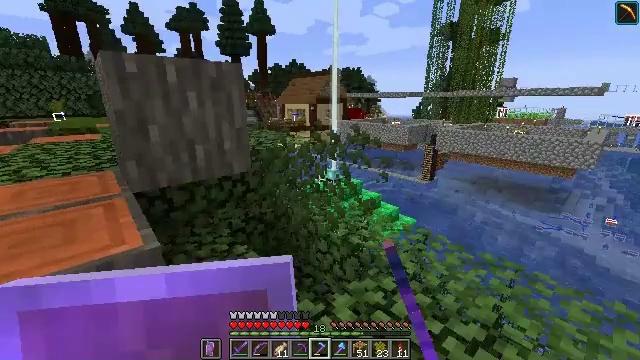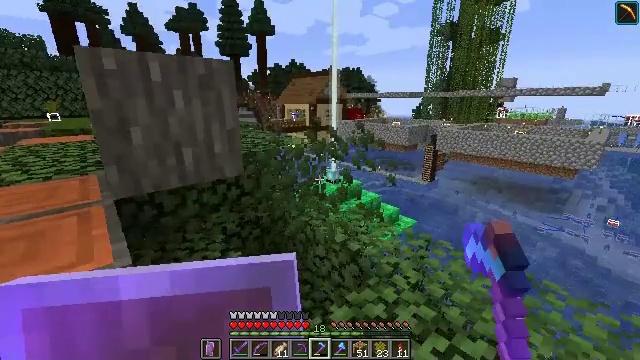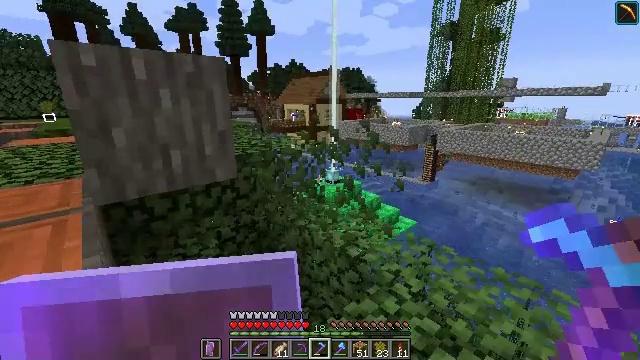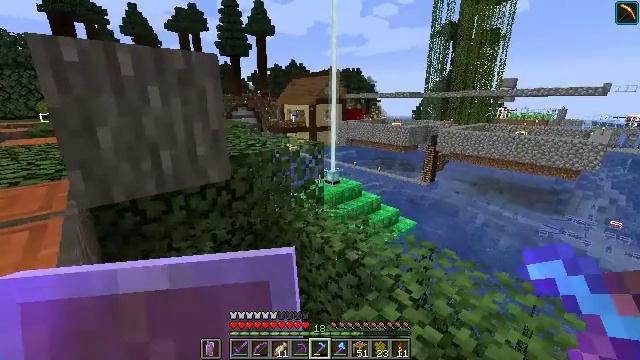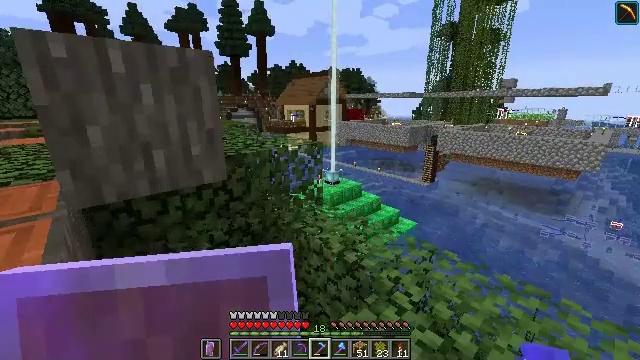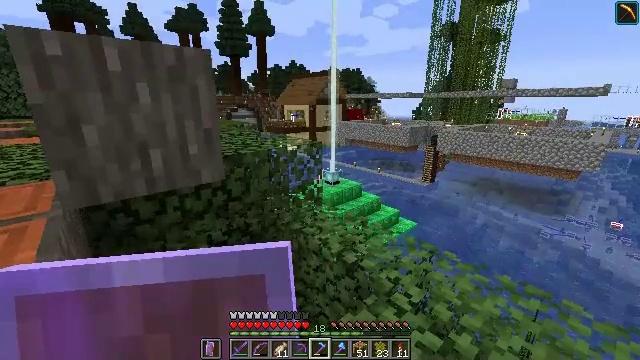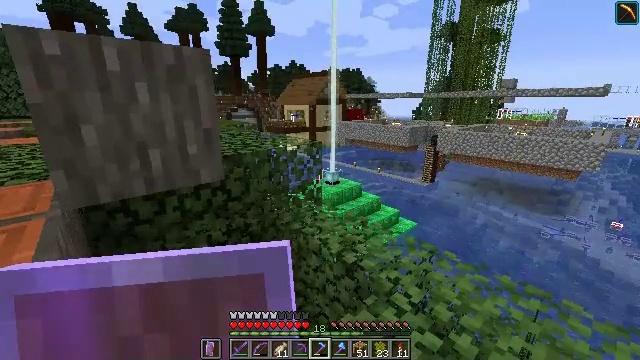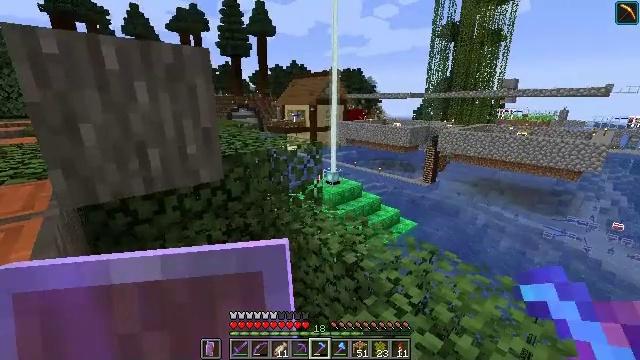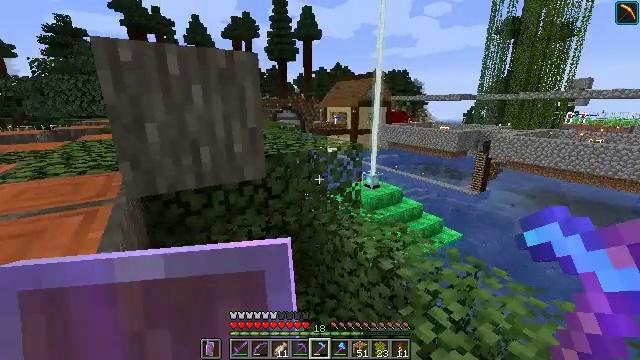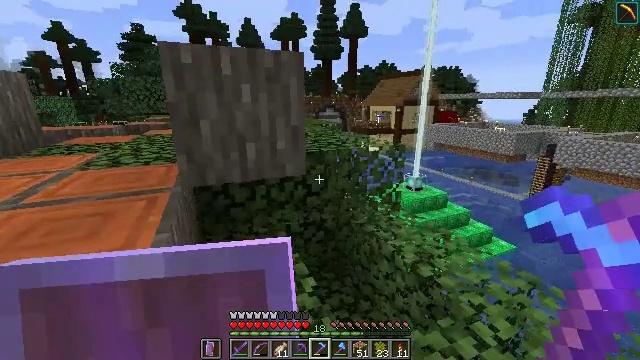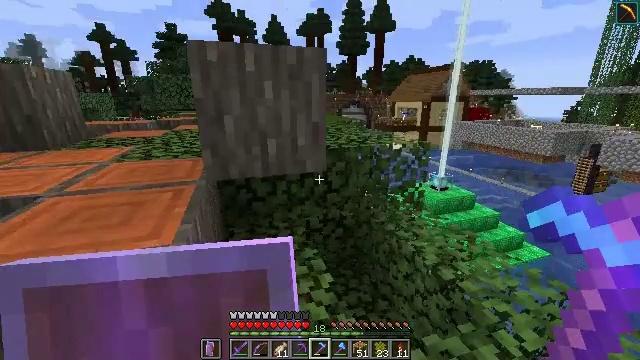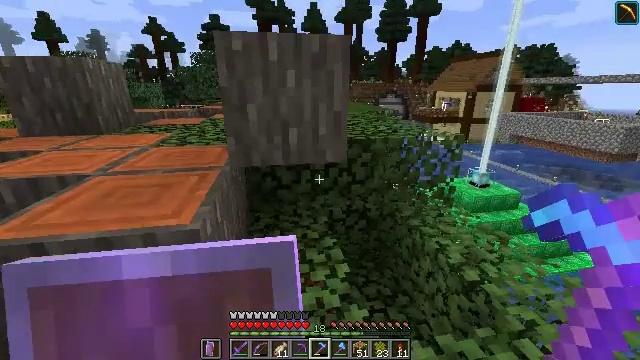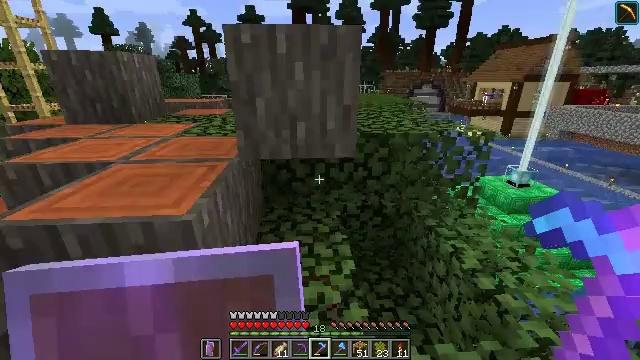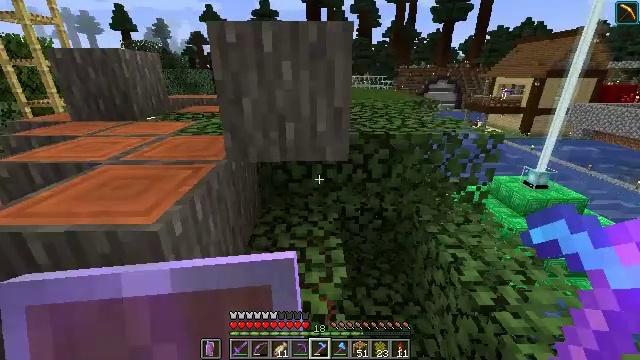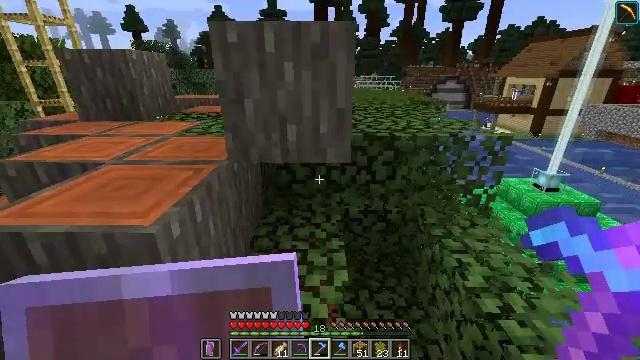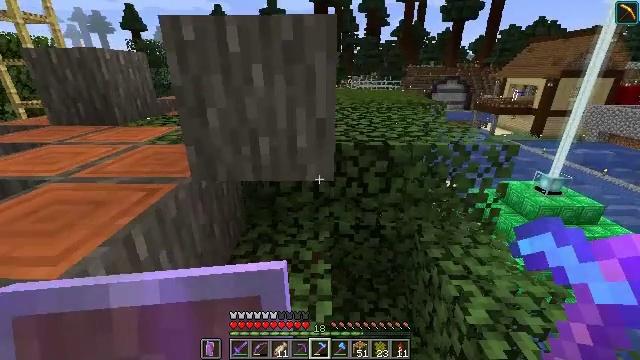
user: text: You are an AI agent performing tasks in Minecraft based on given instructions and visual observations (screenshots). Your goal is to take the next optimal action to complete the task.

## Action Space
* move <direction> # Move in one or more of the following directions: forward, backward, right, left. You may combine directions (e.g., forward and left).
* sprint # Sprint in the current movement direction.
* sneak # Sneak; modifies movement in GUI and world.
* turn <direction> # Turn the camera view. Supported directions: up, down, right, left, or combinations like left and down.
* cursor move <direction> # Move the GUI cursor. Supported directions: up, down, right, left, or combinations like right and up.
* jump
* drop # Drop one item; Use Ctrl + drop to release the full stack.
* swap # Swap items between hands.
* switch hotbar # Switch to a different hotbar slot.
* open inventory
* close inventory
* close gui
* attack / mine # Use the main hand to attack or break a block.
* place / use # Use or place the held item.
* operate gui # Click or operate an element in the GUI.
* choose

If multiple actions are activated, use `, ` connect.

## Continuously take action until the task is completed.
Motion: motion action
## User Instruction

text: Gather acacia leaves by breaking them.
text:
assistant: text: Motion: move forward
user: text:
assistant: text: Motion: no_op
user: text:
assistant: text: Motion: no_op
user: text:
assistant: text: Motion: no_op
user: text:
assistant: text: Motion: no_op
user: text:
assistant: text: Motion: no_op
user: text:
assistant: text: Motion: no_op
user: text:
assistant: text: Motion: turn left
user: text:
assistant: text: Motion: turn left
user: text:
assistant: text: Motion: move right, turn left
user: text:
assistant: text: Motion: move right, turn left and down
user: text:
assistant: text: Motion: move forward and move right, turn left and down
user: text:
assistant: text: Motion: move forward and move right, turn left
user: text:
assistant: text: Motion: move forward, turn left
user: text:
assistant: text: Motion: move forward
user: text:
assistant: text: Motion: no_op
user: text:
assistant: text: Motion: no_op
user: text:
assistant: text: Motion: no_op
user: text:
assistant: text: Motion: no_op
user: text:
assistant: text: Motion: turn left
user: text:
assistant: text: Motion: turn left
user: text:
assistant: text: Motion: no_op
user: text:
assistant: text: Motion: attack / mine
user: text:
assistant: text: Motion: attack / mine
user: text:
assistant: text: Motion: turn right, attack / mine
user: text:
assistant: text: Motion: turn right, attack / mine
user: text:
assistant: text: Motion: turn right and up, attack / mine
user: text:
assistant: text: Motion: turn right and up, attack / mine
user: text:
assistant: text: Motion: turn right and up, attack / mine
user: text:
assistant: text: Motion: attack / mine